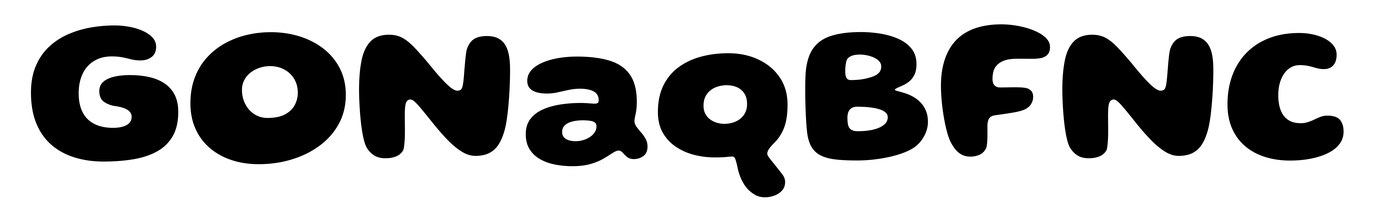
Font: Gluten_Bold